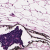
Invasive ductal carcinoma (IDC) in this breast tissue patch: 0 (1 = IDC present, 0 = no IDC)